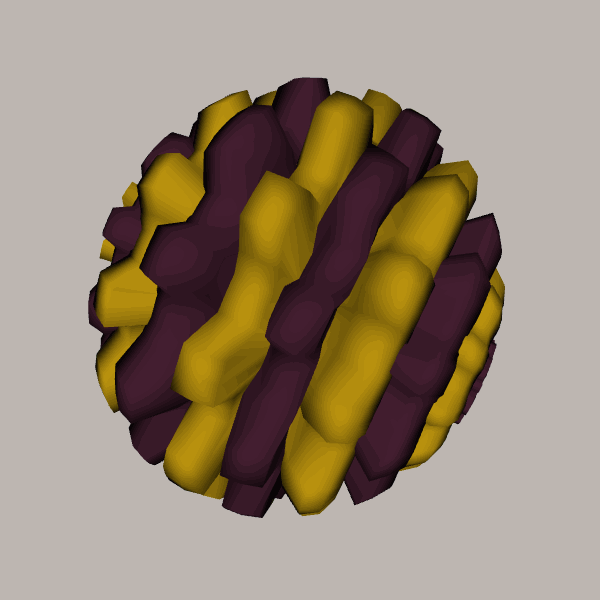
Background: light